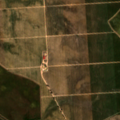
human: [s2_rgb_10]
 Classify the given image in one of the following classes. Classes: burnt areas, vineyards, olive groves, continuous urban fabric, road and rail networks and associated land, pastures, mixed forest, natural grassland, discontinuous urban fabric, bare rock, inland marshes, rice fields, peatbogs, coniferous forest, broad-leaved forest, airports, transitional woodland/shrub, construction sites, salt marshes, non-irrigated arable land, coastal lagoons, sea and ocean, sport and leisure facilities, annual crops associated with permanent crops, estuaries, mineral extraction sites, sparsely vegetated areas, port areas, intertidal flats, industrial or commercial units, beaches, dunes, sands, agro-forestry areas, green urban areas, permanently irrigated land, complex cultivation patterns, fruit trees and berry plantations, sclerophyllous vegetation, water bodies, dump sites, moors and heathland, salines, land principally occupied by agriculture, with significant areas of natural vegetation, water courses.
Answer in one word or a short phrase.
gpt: continuous urban fabric